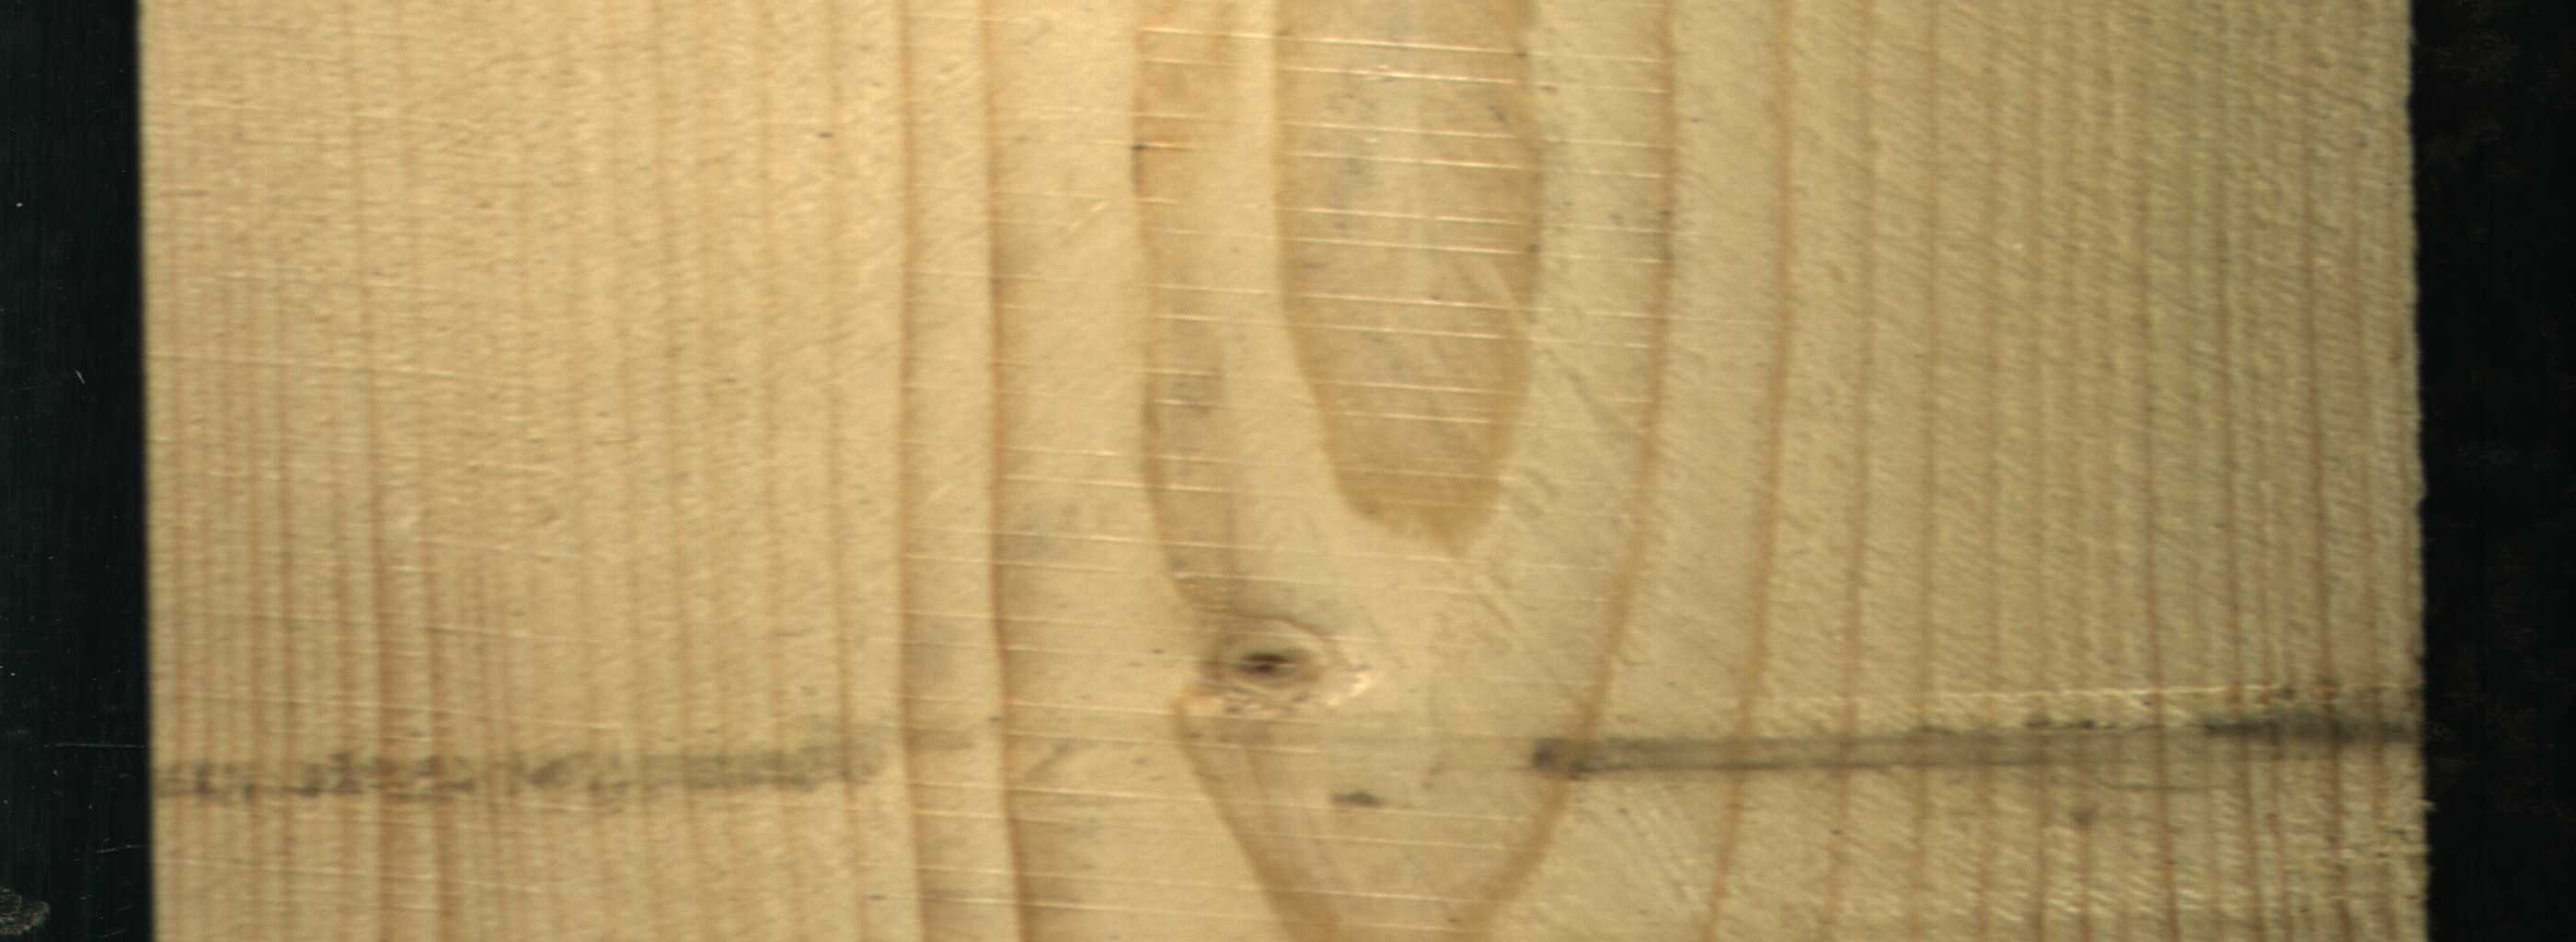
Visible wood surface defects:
Live_Knot